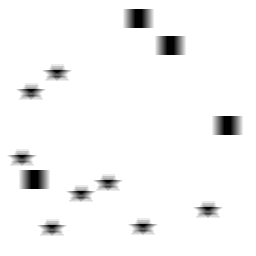
Squares: 4
Triangles: 0
Stars: 8
Total shapes: 12